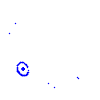
Particle: kaon